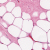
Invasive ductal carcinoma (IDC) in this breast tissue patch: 0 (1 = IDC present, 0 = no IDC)